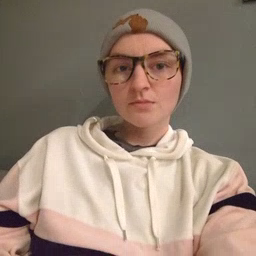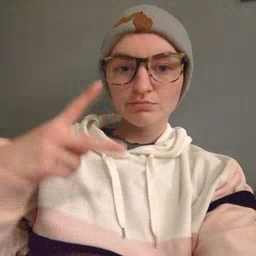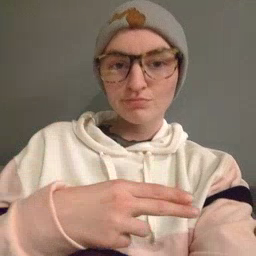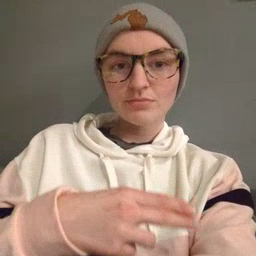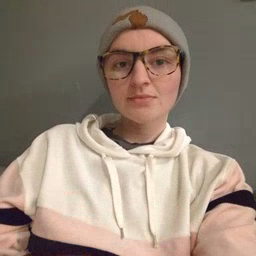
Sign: cut